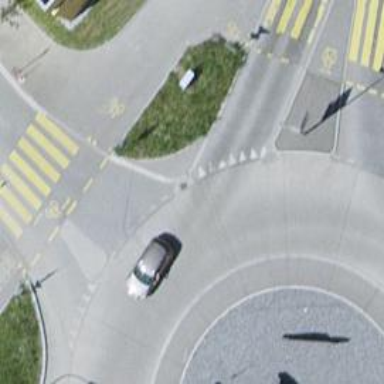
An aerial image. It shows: Tertiary road with asphalt surface leading to roundabout.